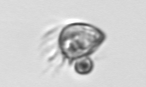
Label: Paratontonia_gracillima